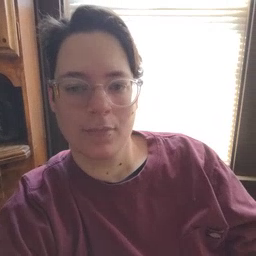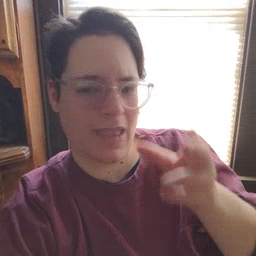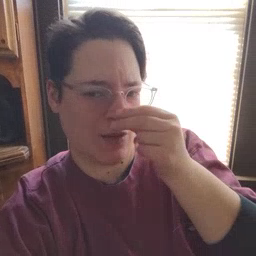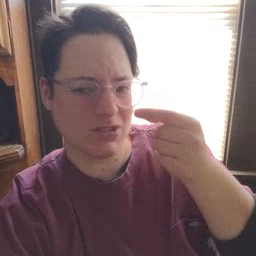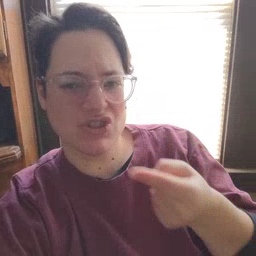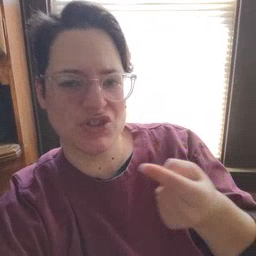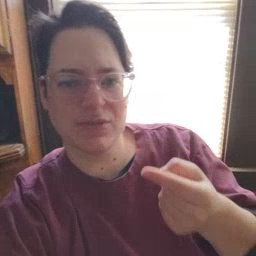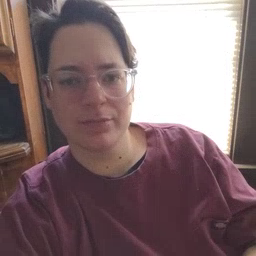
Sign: owie